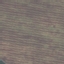
Land use / land cover class: AnnualCrop